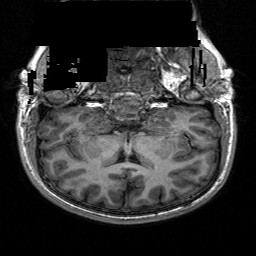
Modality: T1w
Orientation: sagittal
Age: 19
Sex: female
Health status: healthy
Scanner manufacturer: siemens
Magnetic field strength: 3 T
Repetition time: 3.2 s